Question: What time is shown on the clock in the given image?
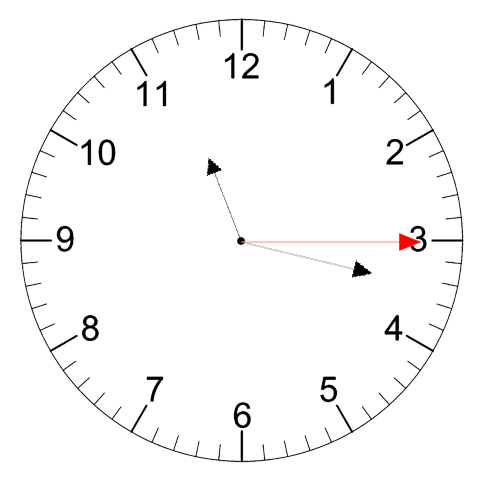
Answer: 11:17:15